Interaction volume radius: 5 \u00c5
Interaction volume height: 15 \u00c5
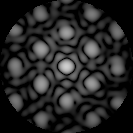
Disorder parameter: 0.2661